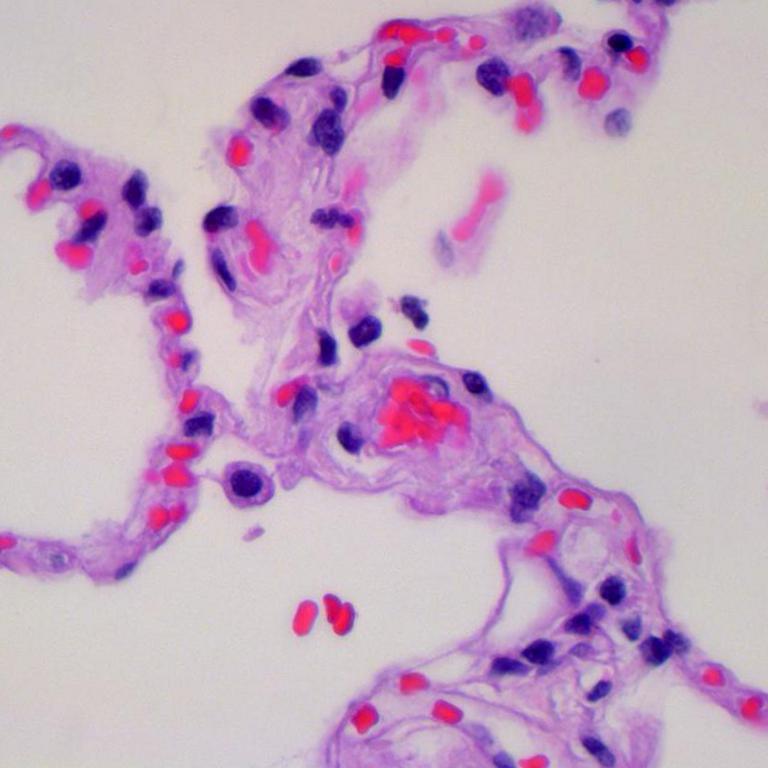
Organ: lung
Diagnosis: benign